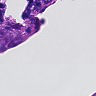
Metastatic tissue present: yes